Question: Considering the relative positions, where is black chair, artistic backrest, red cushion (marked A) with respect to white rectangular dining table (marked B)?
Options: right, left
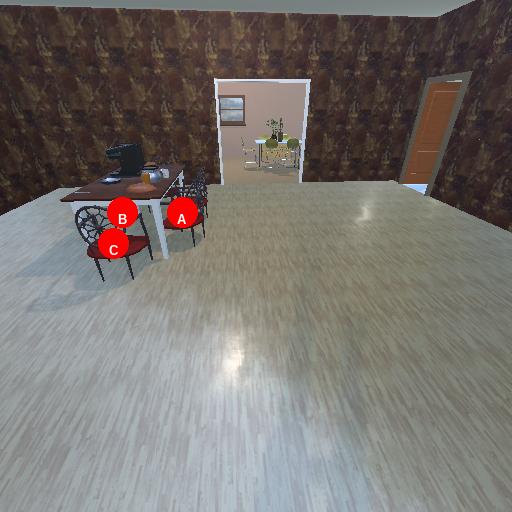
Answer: right